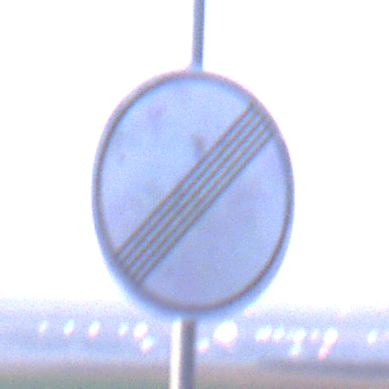
Verkehrszeichen: EndeSaemtlicherBegrenzungen
Umgebung: Outdoor, Nature
Tageszeit: SunriseSunset
Wetter: Clear
Licht: Natural
Jahreszeit: NotSpecified
Kontrast: LowContrast